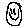
Label: smiley face